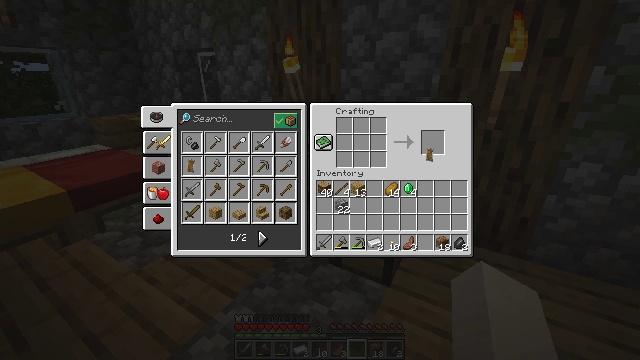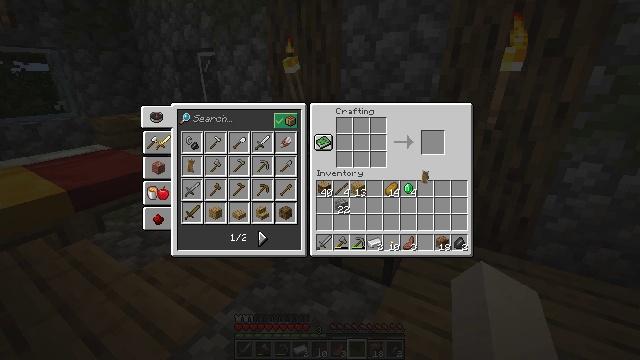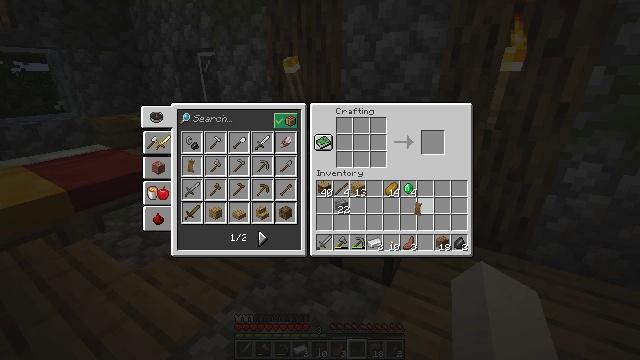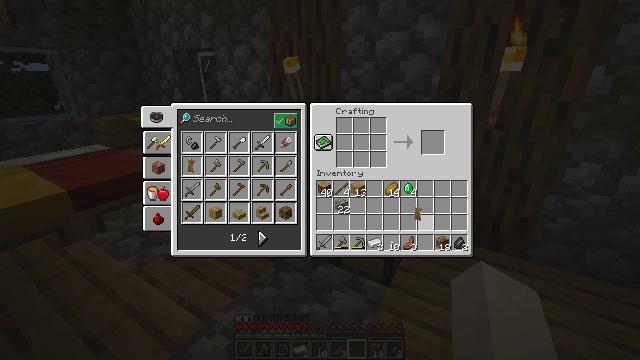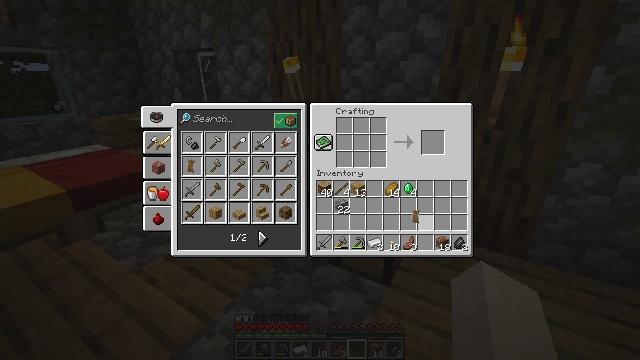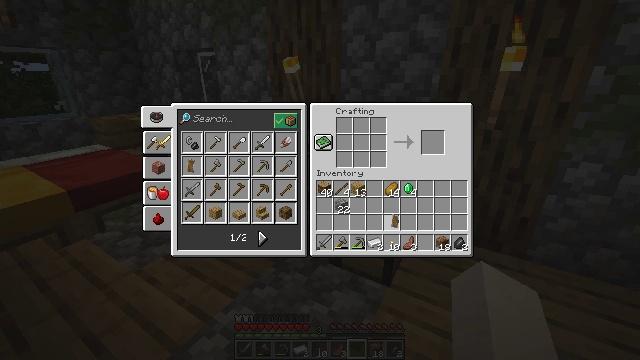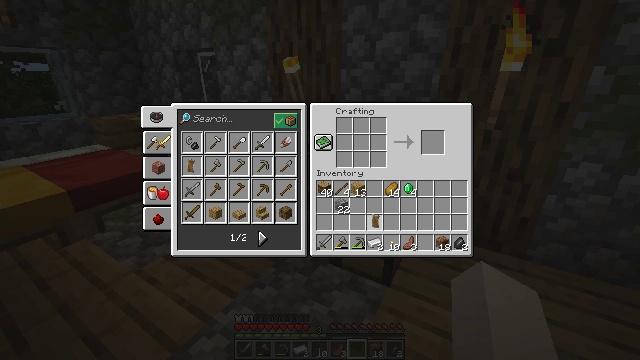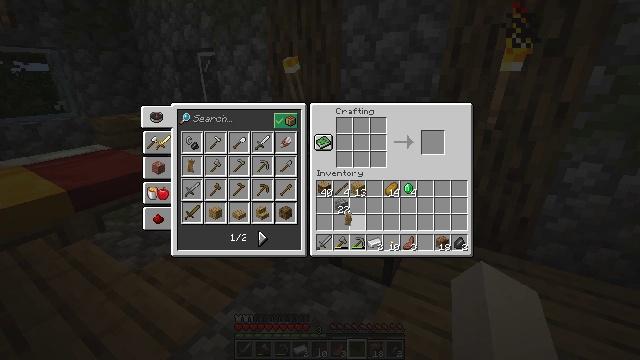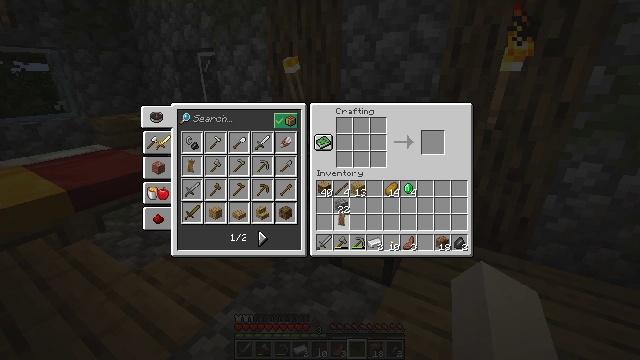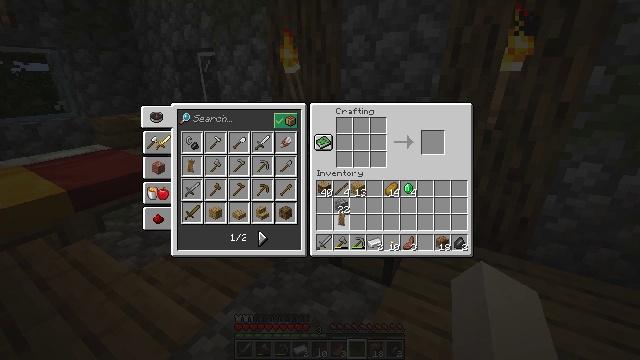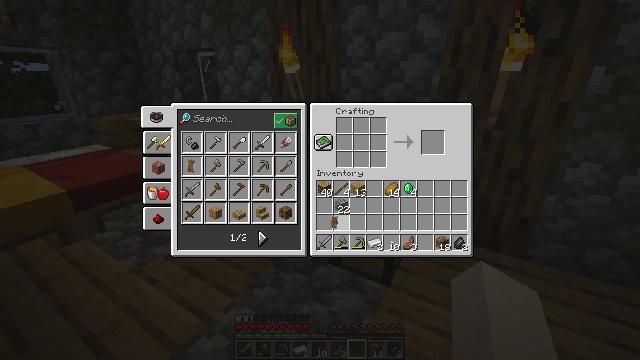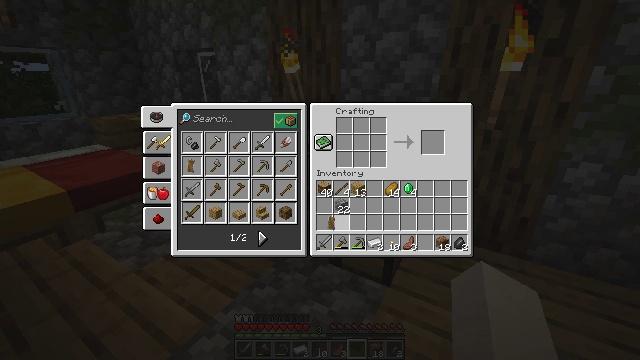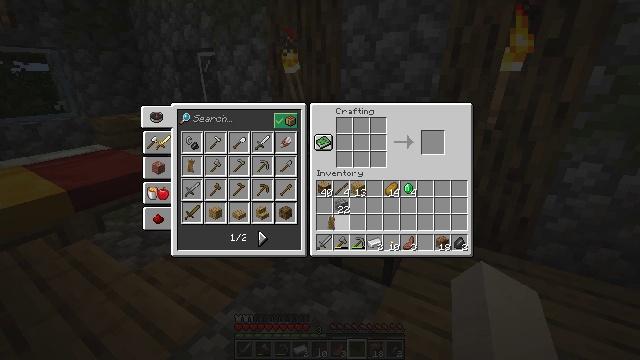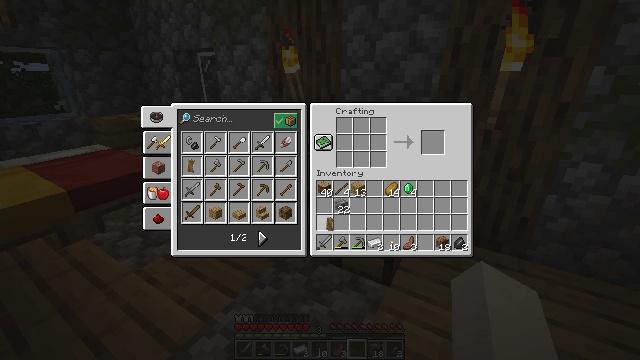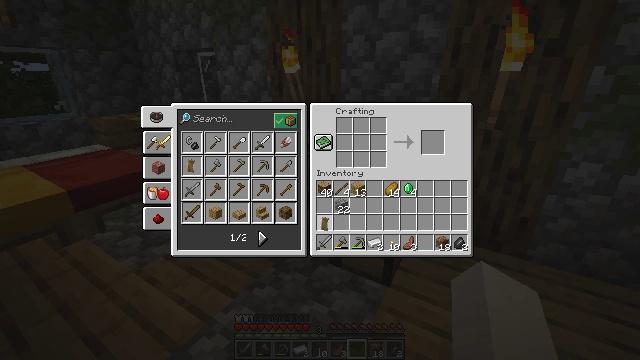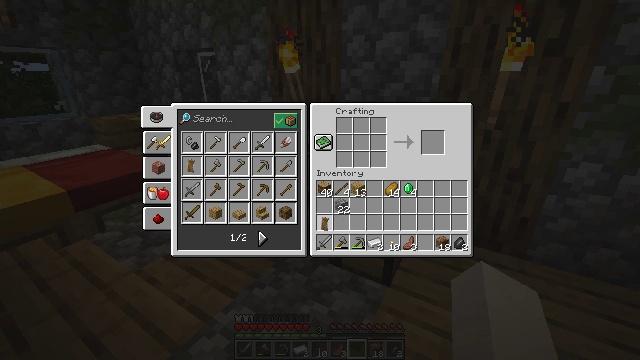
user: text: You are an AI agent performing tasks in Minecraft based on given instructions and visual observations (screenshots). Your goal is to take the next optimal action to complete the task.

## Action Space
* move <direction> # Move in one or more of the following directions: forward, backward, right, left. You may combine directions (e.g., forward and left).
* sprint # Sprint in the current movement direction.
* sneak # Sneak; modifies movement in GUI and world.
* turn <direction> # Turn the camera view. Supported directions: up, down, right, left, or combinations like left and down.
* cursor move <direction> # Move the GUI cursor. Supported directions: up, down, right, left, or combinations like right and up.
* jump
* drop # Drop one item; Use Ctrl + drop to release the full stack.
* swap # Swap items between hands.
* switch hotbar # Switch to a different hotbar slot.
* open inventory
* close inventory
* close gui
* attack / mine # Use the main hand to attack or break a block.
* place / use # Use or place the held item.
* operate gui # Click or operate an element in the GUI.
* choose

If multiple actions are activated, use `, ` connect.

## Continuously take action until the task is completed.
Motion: motion action
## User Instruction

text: Combine the necessary materials to craft a fletching table.
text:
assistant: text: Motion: turn down
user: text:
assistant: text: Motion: turn left and down
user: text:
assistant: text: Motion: no_op
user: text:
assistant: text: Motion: no_op
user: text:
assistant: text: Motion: turn left
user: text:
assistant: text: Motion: turn left
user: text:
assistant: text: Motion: turn left
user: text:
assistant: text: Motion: turn left
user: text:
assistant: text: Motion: no_op
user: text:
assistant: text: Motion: turn left
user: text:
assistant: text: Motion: no_op
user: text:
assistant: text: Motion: no_op
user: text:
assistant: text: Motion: no_op
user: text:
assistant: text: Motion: no_op
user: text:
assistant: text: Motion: attack / mine
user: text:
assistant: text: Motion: attack / mine
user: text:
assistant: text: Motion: no_op
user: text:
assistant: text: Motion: turn up
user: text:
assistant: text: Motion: turn left and up
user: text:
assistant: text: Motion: turn left and up
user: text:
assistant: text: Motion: turn left
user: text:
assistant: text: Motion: turn left
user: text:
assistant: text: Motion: turn left
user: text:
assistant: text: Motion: no_op
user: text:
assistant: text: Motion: no_op
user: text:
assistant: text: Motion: no_op
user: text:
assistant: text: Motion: turn left and up
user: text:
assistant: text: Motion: attack / mine
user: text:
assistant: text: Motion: attack / mine
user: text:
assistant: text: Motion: no_op